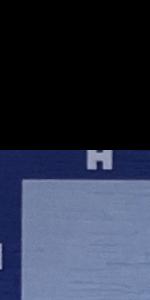
Label: Empty